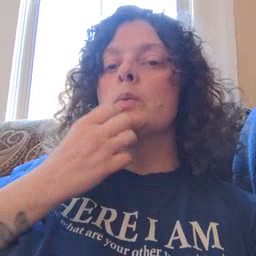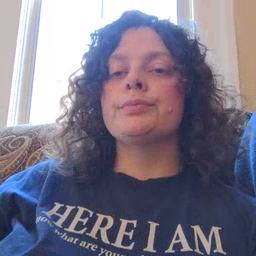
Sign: underwear